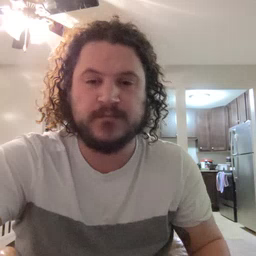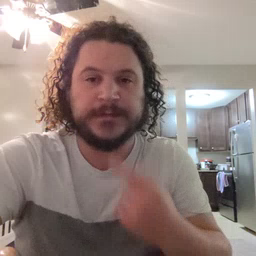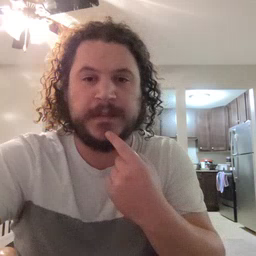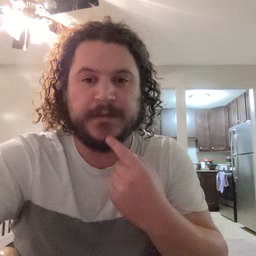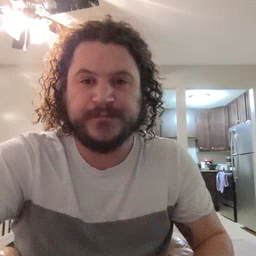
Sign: say